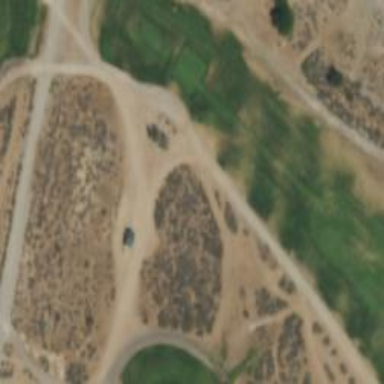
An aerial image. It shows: Service road used as golf cart path.